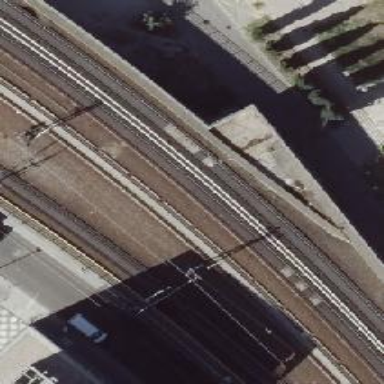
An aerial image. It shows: Viaduct bridge carrying electrified light rail. The railway uses ballastless track.